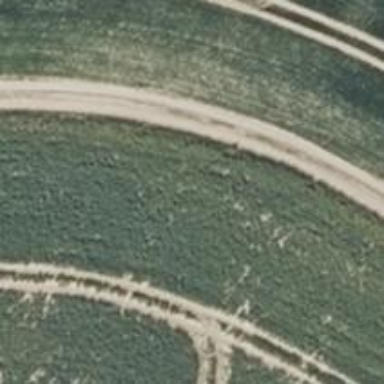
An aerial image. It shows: Dirt track road with grade 3 tracktype.